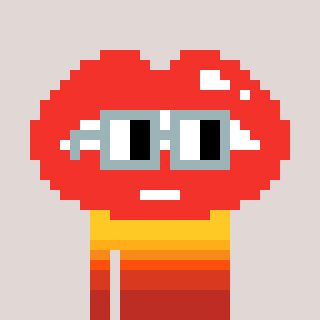
a pixel art character with square dark gray glasses, a lips-shaped head and a slimegreen-colored body on a warm background